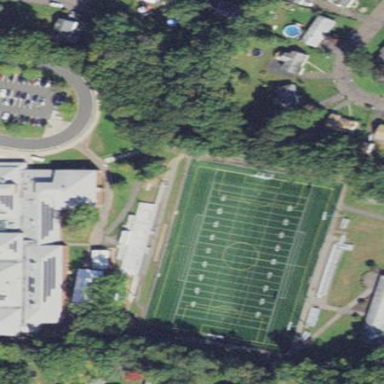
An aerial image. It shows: American football pitch for leisure and sport activities.